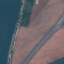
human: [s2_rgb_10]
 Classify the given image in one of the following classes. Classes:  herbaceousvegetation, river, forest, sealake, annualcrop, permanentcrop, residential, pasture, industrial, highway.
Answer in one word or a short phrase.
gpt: Highway